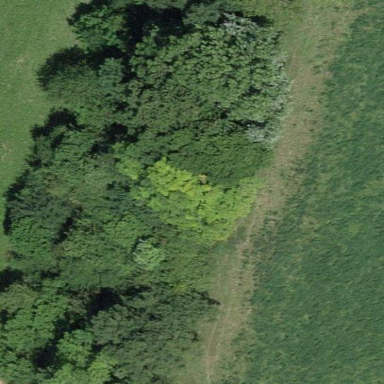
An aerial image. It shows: Forest area.